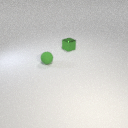
small green rubber sphere in front of small green metal cube